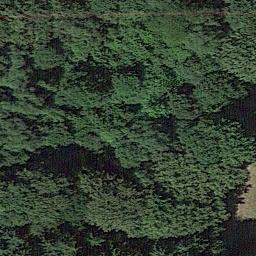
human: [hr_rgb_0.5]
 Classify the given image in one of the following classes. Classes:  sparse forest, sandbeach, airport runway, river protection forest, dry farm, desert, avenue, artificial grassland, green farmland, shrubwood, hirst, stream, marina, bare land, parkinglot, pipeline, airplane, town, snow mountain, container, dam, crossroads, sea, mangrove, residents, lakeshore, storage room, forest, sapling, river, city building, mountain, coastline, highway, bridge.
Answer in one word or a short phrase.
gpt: forest